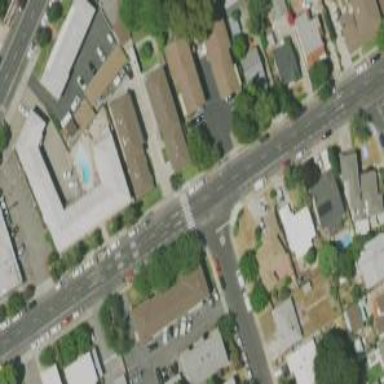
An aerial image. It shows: Unmarked road crossing.